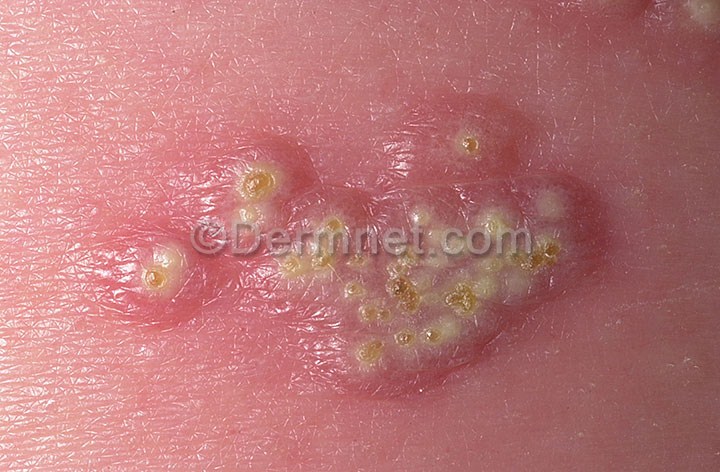
Disease: Warts Molluscum and other Viral Infections